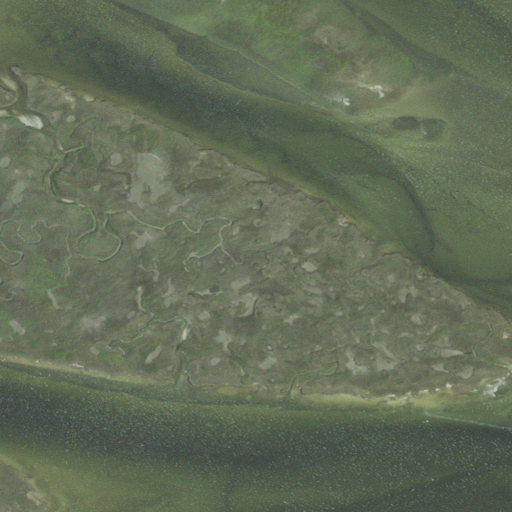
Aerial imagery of island in Massachusetts named Huckins Island containing only open water